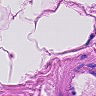
Metastatic tissue present: no